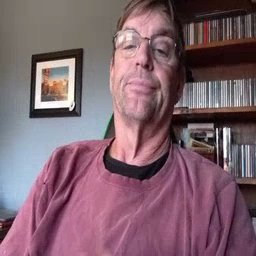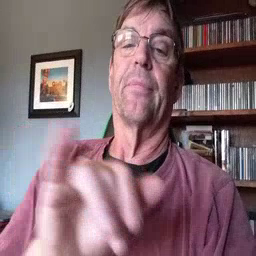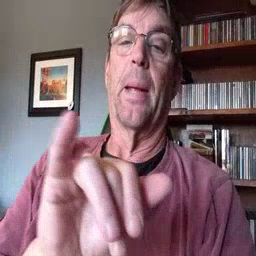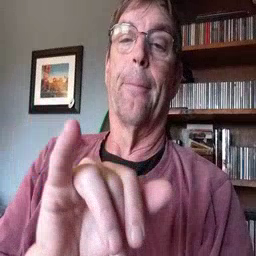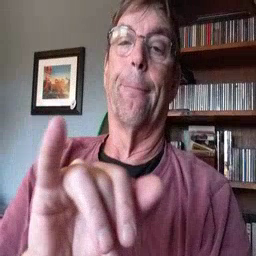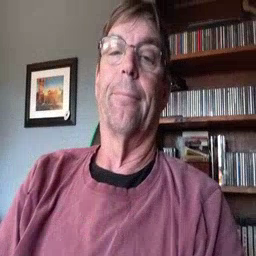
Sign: same